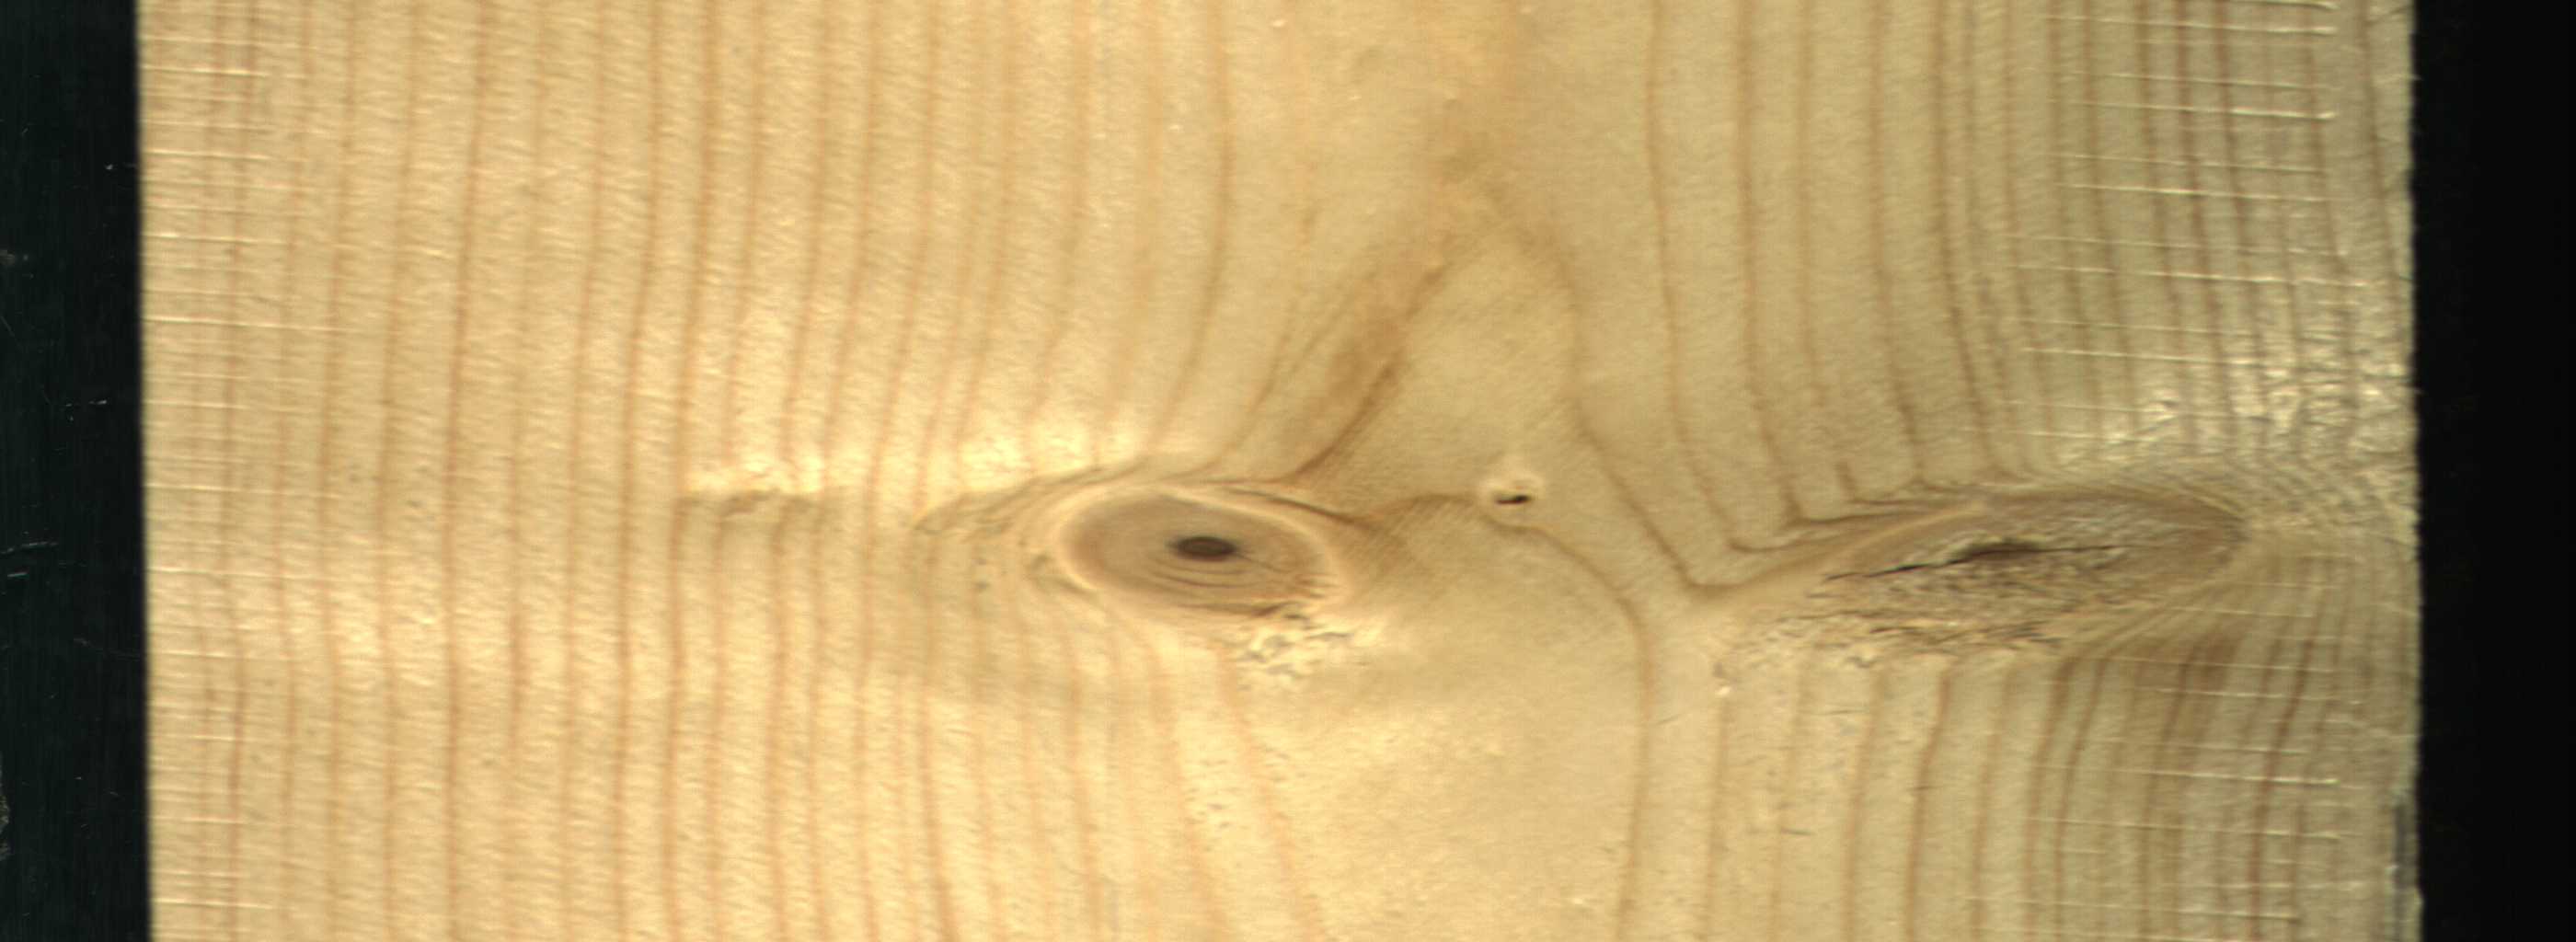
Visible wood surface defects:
knot_with_crack
Dead_Knot
Live_Knot